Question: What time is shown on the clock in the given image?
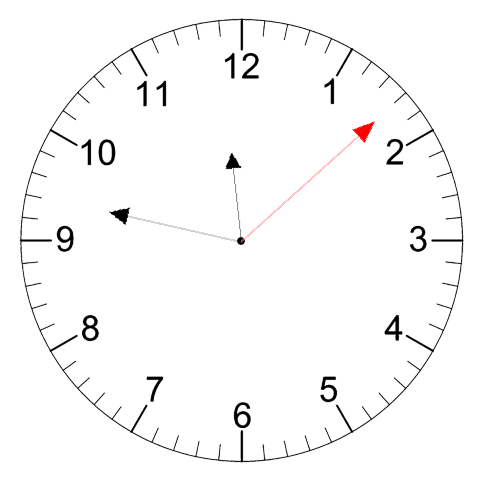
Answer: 11:47:08